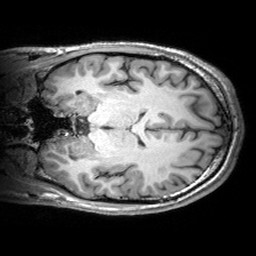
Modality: T1w
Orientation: coronal
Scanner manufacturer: siemens
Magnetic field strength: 3 T
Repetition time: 2.53 s
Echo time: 0.00299 s